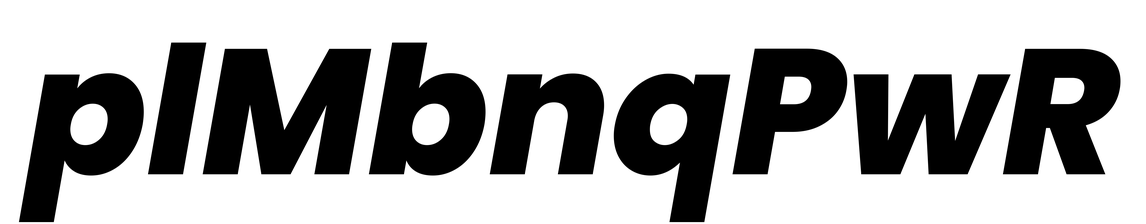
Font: Poppins-ExtraBoldItalic